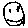
Label: smiley face